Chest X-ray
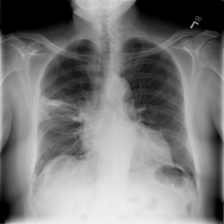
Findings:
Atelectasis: negative
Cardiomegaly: negative
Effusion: negative
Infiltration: positive
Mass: negative
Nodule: negative
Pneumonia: negative
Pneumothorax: negative
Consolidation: negative
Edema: negative
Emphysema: negative
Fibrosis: negative
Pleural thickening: negative
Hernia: negative